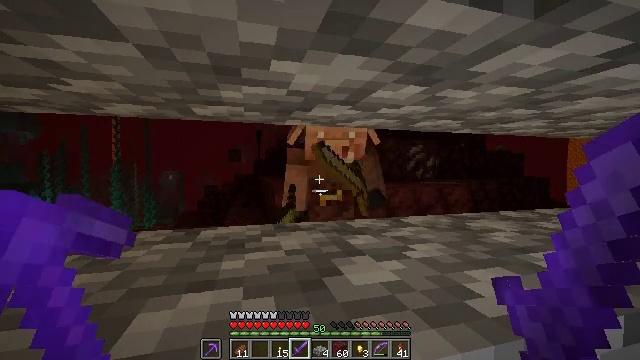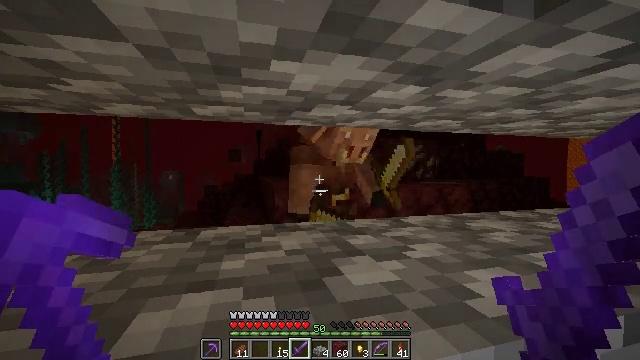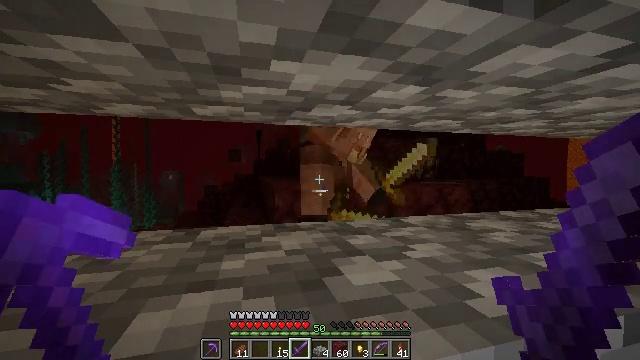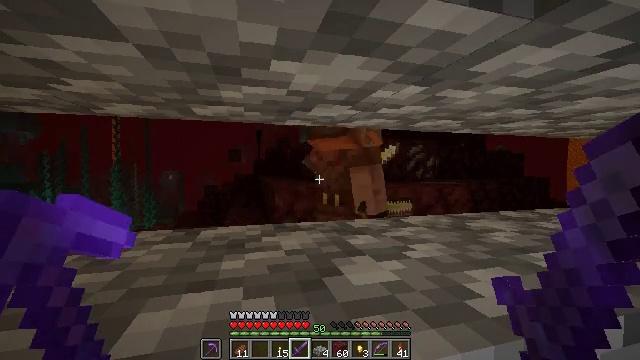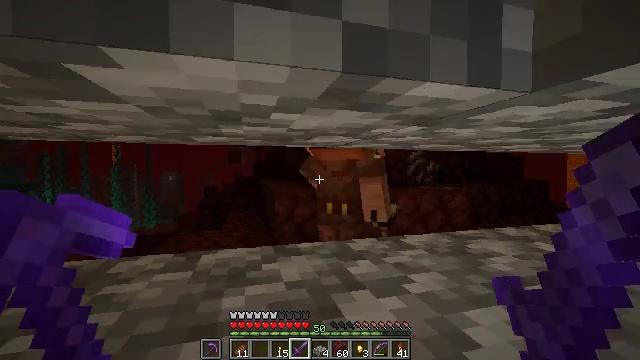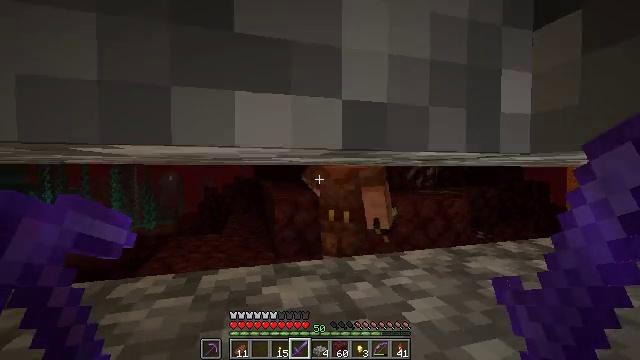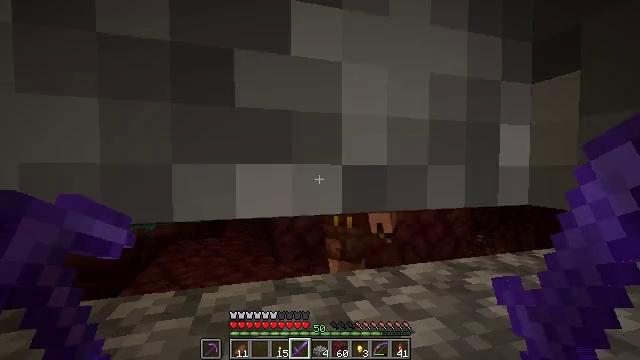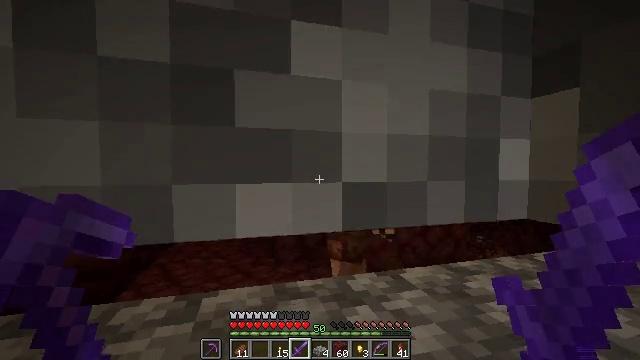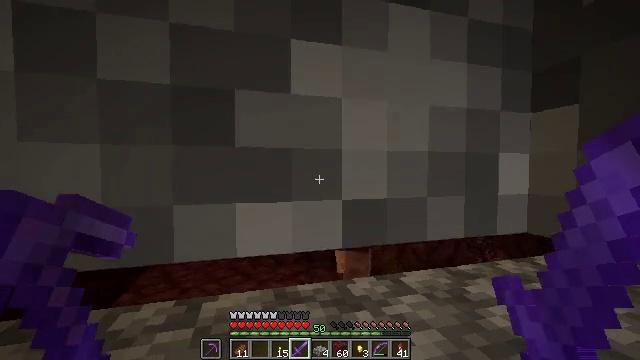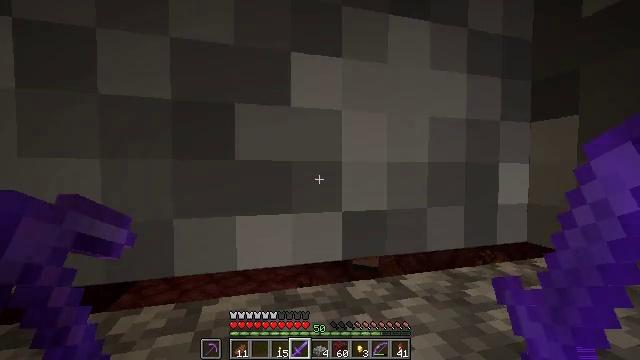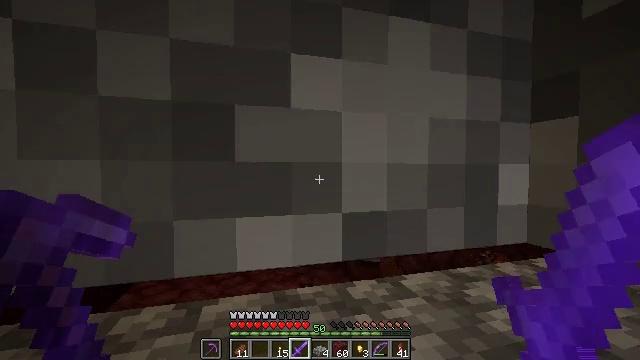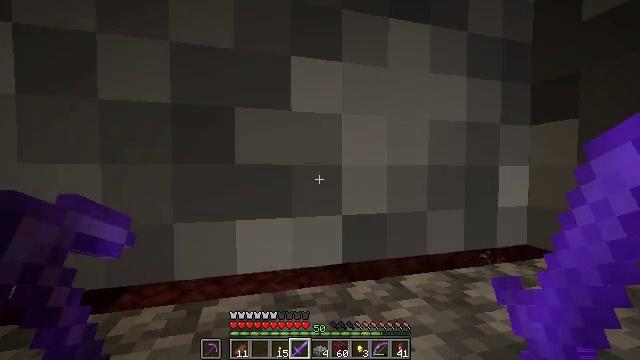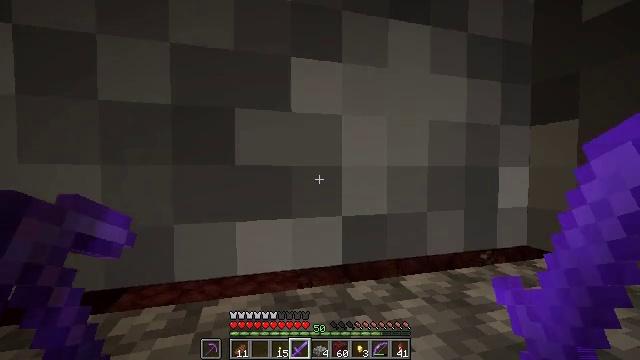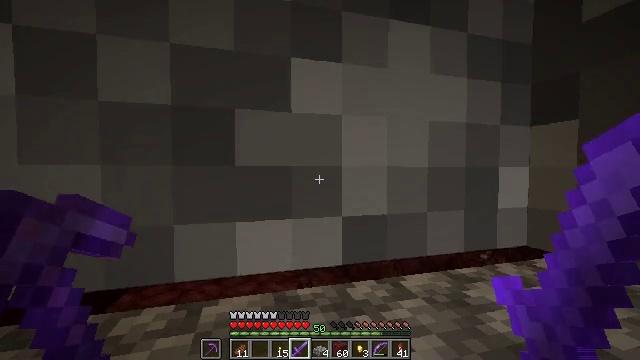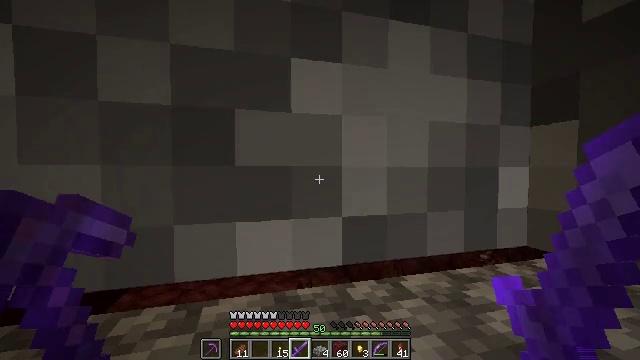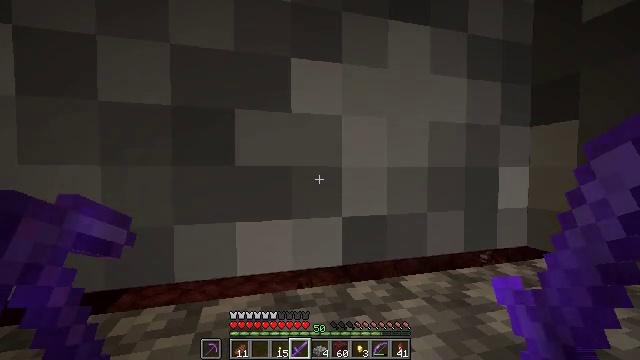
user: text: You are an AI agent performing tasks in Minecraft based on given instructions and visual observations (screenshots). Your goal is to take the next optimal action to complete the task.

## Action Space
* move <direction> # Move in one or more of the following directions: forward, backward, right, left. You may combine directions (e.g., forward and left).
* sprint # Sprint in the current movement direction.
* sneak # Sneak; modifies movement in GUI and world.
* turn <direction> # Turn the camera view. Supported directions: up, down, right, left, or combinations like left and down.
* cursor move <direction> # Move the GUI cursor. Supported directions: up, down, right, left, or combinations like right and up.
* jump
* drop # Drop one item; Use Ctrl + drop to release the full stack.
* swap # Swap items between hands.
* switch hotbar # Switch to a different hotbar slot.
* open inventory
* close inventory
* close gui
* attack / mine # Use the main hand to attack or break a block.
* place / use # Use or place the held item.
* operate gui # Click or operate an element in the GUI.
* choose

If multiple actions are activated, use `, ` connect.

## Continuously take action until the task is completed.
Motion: motion action
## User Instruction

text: Demolish the cobblestone slab for reuse.
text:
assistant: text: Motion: sneak
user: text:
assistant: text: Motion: sneak
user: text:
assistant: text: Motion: no_op
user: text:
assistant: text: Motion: no_op
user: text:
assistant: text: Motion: no_op
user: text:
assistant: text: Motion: no_op
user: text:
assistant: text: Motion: no_op
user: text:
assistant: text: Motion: no_op
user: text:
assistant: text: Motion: no_op
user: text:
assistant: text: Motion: no_op
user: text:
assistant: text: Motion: no_op
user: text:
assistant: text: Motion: no_op
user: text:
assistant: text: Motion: no_op
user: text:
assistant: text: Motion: no_op
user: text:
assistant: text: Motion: no_op
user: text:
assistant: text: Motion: no_op
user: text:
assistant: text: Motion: no_op
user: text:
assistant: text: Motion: no_op
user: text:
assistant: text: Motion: no_op
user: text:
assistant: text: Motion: no_op
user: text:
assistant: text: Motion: no_op
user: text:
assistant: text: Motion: no_op
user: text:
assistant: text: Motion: no_op
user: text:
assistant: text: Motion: sneak
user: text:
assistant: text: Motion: sneak
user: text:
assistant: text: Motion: sneak
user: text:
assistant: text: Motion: sneak
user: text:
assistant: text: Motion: sneak
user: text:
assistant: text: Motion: sneak
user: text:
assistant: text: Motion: sneak